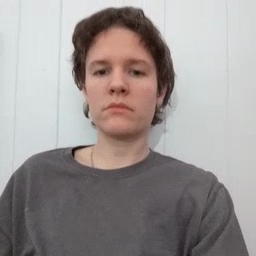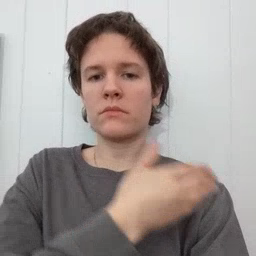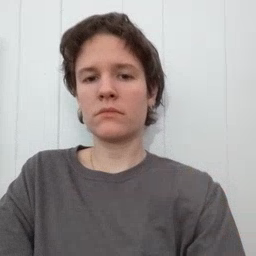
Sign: arm